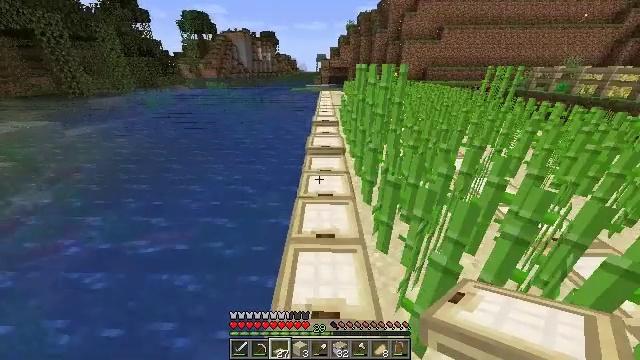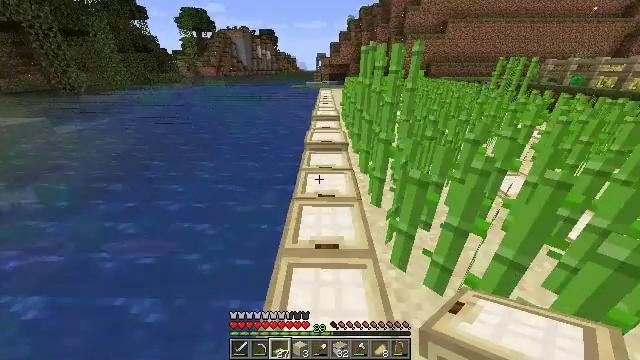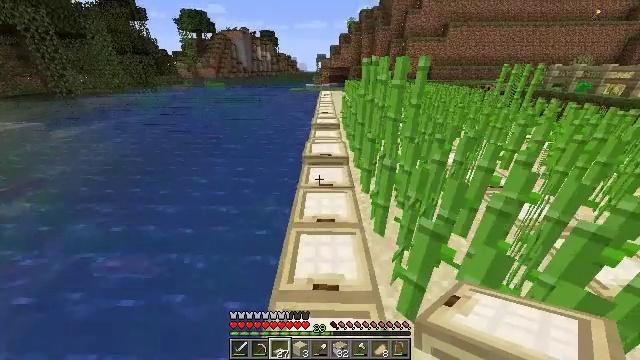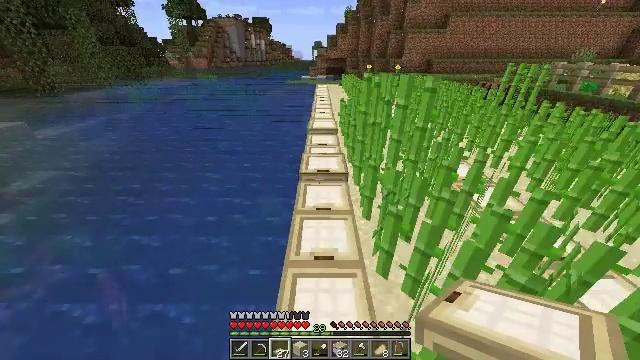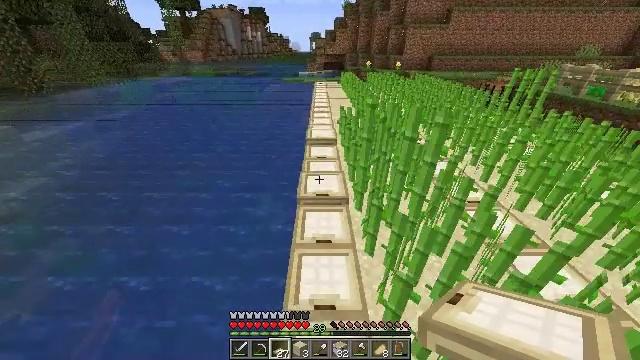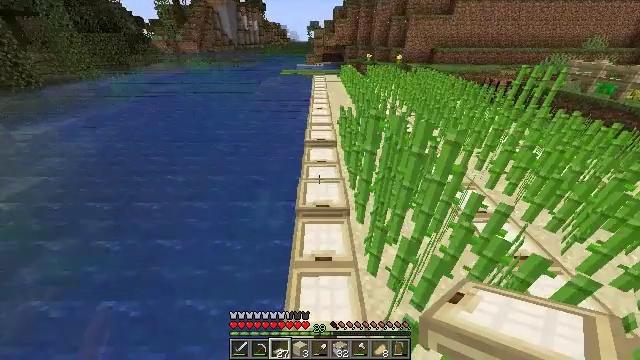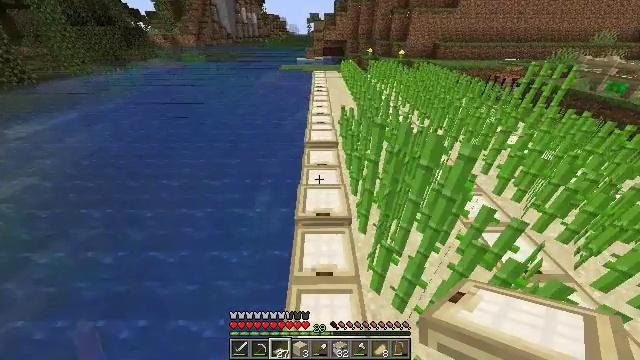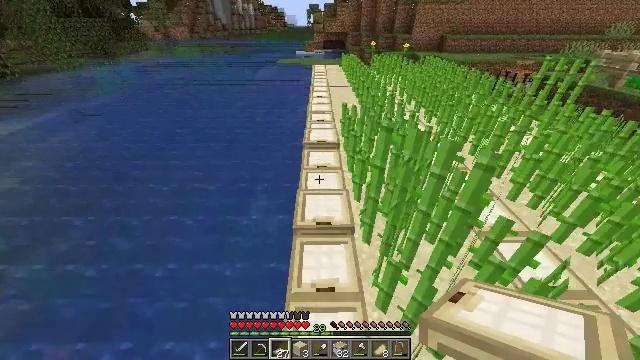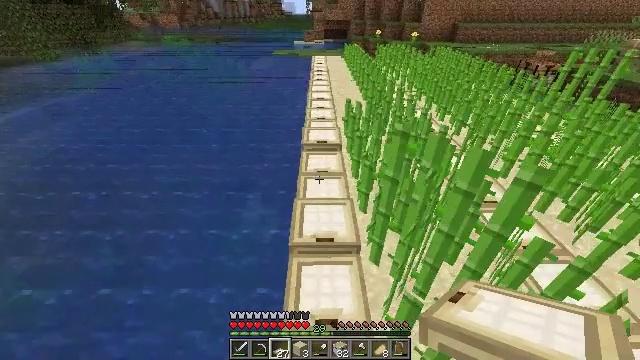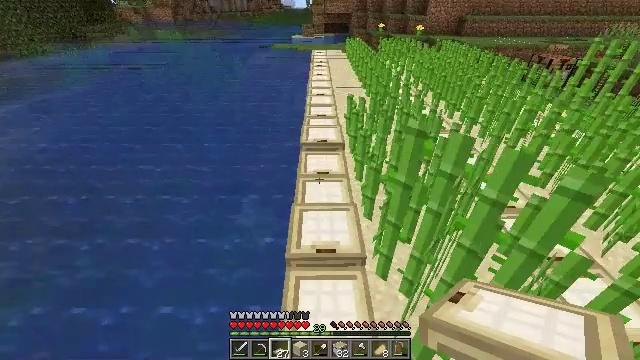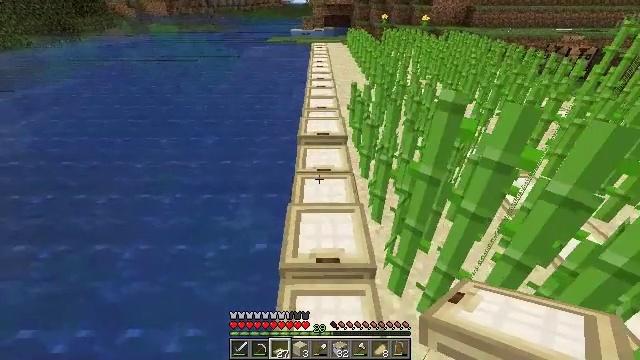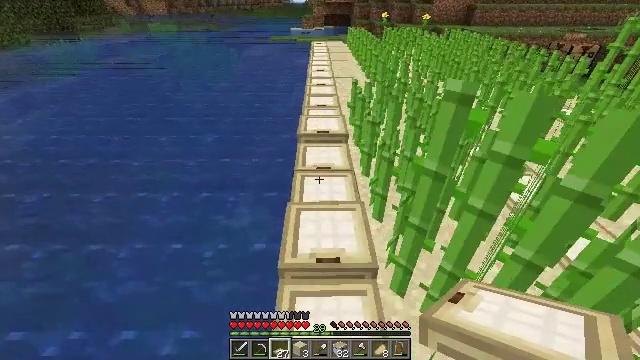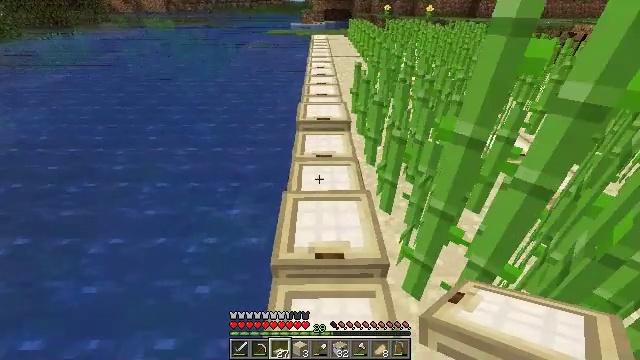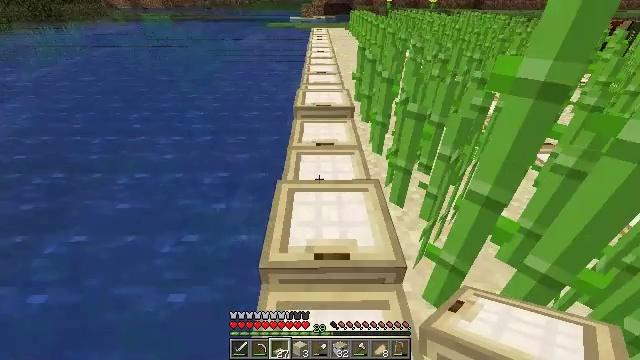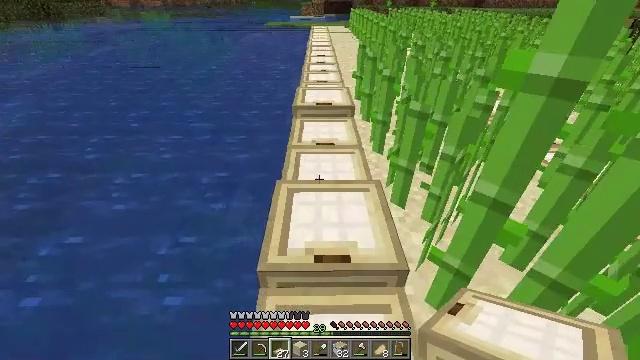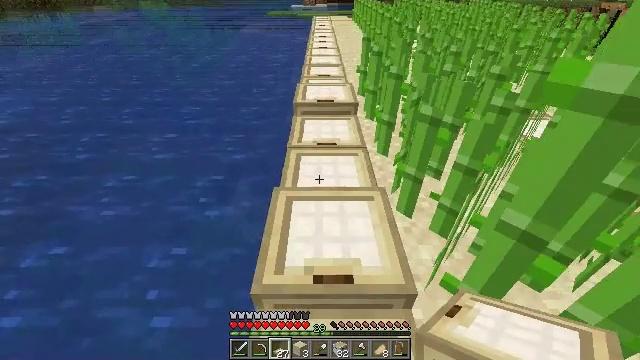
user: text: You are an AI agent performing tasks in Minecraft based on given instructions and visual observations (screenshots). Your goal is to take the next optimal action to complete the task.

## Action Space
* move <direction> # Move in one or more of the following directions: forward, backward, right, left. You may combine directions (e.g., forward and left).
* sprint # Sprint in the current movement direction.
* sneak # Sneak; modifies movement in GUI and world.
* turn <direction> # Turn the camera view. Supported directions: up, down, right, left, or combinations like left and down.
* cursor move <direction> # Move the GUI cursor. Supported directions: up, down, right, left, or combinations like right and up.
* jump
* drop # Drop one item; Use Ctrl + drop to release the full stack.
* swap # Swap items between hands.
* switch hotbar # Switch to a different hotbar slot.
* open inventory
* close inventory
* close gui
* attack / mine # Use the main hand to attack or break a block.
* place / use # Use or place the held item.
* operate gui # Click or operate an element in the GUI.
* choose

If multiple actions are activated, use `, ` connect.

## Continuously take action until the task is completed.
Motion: motion action
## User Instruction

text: Recycle the birch trapdoor for later use.
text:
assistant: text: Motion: move forward, sprint, jump
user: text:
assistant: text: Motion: move forward, sprint, jump
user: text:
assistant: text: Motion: move forward, sprint, turn down, jump
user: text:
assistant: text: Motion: move forward, sprint, turn down
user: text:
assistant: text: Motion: move forward, turn down
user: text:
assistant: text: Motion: turn down
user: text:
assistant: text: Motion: no_op
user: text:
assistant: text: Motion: no_op
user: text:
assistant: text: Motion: no_op
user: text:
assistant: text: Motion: no_op
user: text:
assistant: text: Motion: no_op
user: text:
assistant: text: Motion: no_op
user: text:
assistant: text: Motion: no_op
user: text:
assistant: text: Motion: no_op
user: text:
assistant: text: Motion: turn down
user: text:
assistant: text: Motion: turn down
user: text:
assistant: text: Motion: turn right and down
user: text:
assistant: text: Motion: turn down
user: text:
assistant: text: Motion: turn down
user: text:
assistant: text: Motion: no_op
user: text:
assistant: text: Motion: no_op
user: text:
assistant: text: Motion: no_op
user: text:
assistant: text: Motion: no_op
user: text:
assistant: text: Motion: no_op
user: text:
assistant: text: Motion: no_op
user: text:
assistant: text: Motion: no_op
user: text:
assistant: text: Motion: no_op
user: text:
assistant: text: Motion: no_op
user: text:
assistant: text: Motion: no_op
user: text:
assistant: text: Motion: no_op